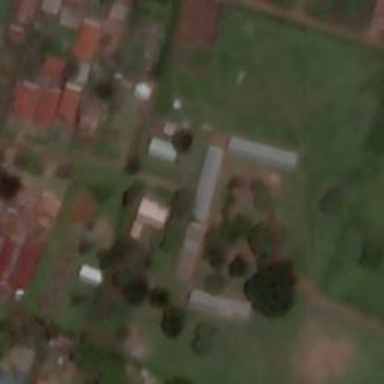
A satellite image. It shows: School.